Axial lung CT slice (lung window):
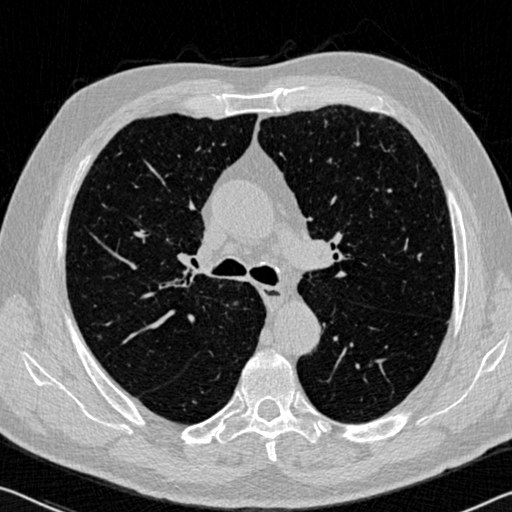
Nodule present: no